Question: I have the folowing regex on my MVC view model
(p.s. all other regex'es work fine)
'''
[Required, MaxLength(256)]
[RegularExpression(@"/(\[Brand name\])/i", ErrorMessage = "Reply message <strong> Must</strong> contain <strong>[Brand name]</strong>")]
public string ReplyMessage { get; set; }
'''

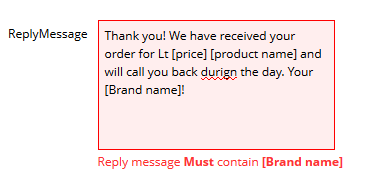
Answer: Unless I'm misunderstanding the need, the regex should be:
'''
.*(\[Brand name\]).*
'''
Or in other words, any character before and after, but must contain "[Brand name]".